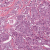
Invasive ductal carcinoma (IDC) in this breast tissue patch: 1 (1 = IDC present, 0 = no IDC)